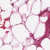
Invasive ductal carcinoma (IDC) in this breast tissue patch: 0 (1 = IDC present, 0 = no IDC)